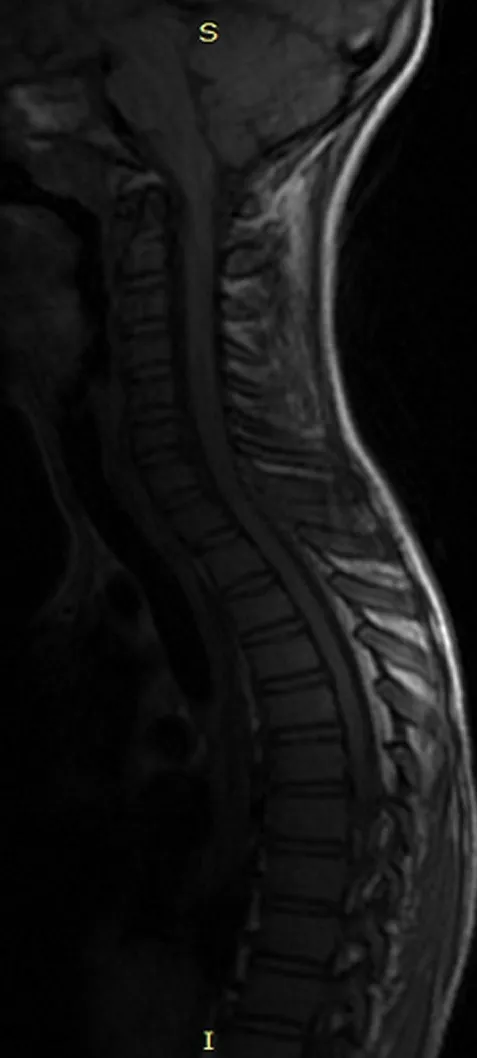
hypo signal of the inter-spinous space C7-D1.
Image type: radiology (mri)